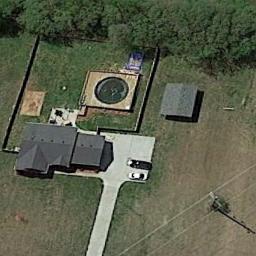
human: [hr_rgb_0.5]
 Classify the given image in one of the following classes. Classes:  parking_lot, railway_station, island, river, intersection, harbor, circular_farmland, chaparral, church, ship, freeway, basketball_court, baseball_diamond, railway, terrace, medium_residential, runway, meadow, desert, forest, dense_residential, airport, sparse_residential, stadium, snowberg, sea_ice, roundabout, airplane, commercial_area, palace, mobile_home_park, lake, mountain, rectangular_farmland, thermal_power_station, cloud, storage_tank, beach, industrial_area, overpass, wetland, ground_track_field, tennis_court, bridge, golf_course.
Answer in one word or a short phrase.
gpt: sparse_residential